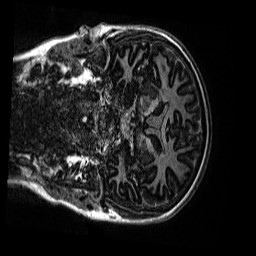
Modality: MP2RAGE
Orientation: coronal
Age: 12
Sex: female
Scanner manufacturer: siemens
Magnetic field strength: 3 T
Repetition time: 4 s
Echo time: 0.00299 s